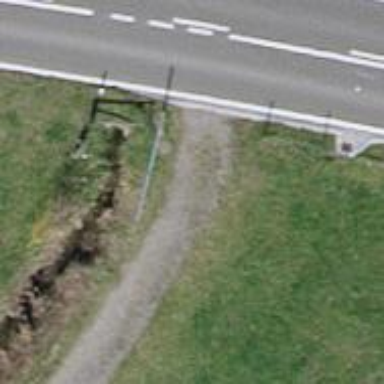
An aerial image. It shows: Gate.